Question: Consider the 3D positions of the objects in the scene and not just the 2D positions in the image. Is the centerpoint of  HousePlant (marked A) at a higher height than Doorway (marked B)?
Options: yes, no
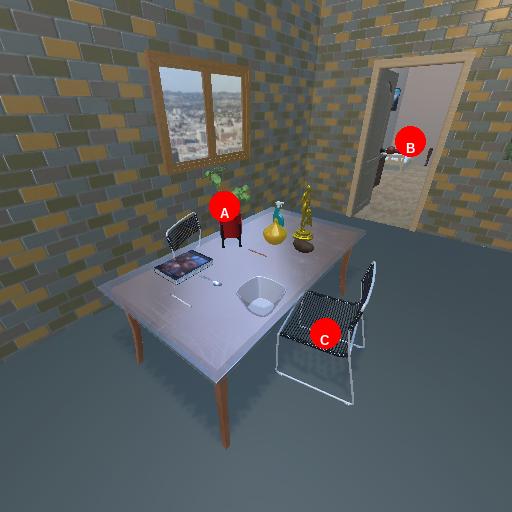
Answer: yes